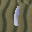
Label: 1